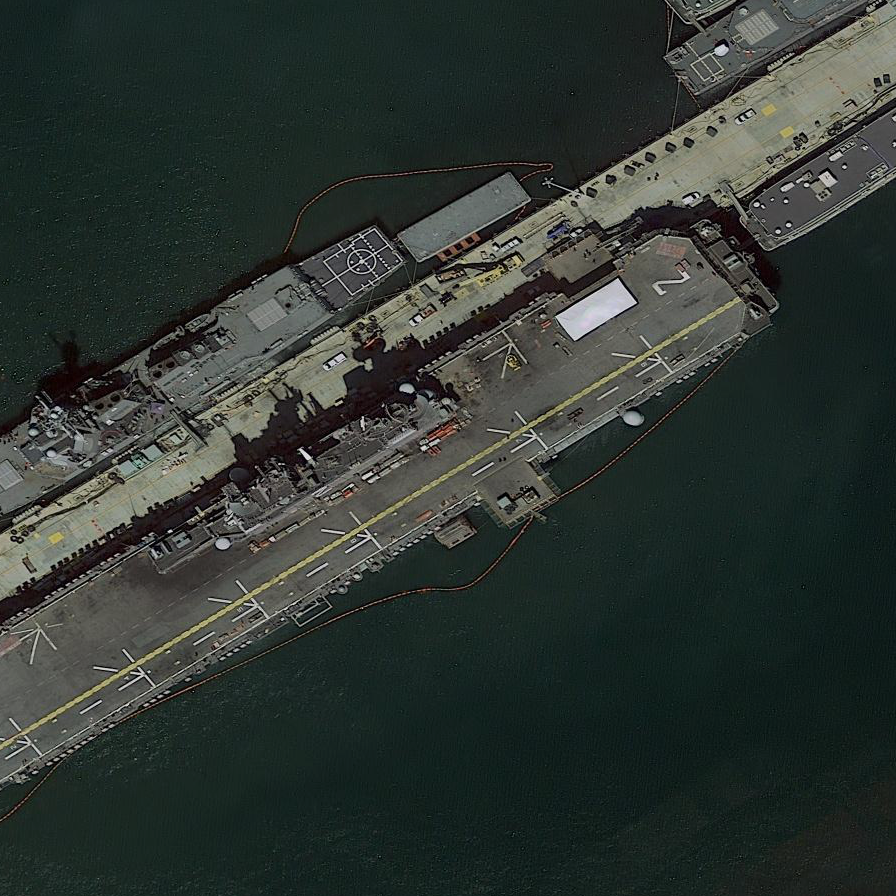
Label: assault